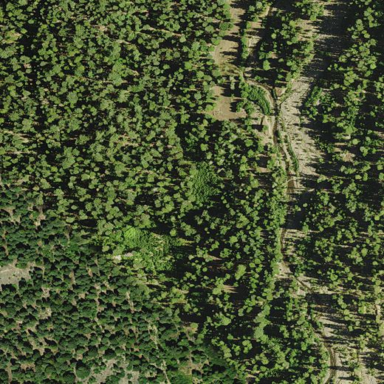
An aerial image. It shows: Forest area.